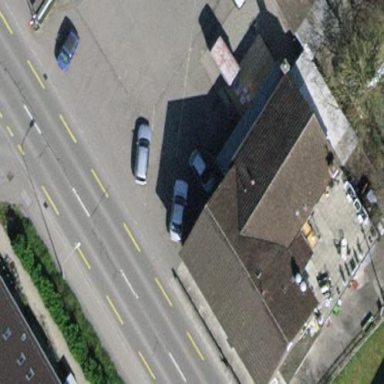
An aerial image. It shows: Restaurant building.